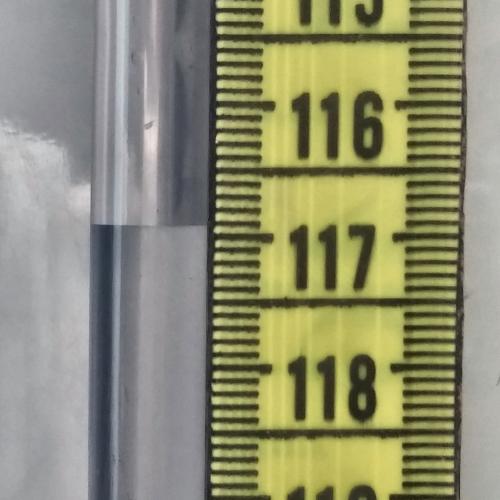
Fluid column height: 116.9 cm